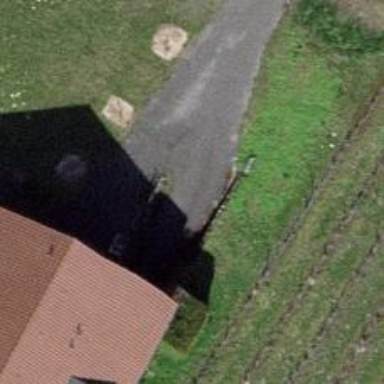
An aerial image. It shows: Driveway leading to service road.